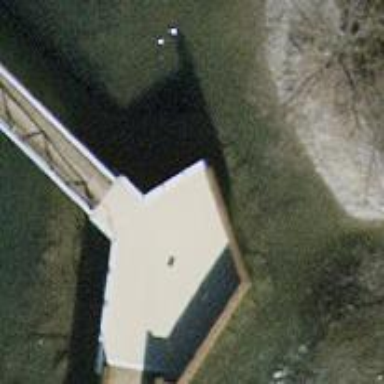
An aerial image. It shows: Bird hide located in leisure land area.